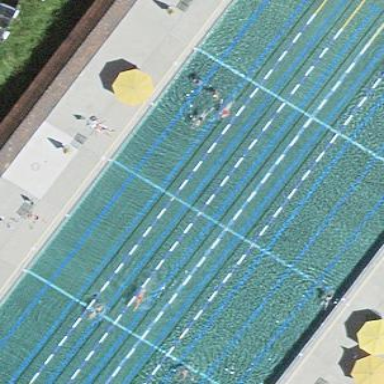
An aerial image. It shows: Swimming pool located in leisure land.